Current action and preconditions to check: trajectory_clear

Your task: For each precondition in the list above, predict whether it will hold at this action.

Consider the current scene as observed from the mobile robot's camera, and analyze the predicted future states of all dynamic agents (e.g., people, animals, vehicles, or any moving entities) within the NEXT SECOND.

IMPORTANT: Only answer "very likely" if you are absolutely certain—based on strong, clear evidence—that a dynamic agent will violate the precondition in the predicted future state. Do NOT answer "very likely" for unlikely, ambiguous, or low-probability risks.

Ask yourself for each precondition: Is there a high probability, with clear and convincing evidence, that the predicted future states of any dynamic agent will interfere with the predicted future state of the currently executing action within the NEXT SECOND, causing that precondition to fail?

Assess the risk level based on these predictions. Use "likely" or "very likely" if motions create a clear risk of interference.

Use "neutral" or "improbable" if agents are nearby but their predicted paths are clearly diverging or non-conflicting.

Failure Risk Categories: "very improbable", "improbable", "neutral", "likely", "very likely"

Answer Format: Output ONLY the probability_of_failure value from these categories: "very improbable", "improbable", "neutral", "likely", "very likely"

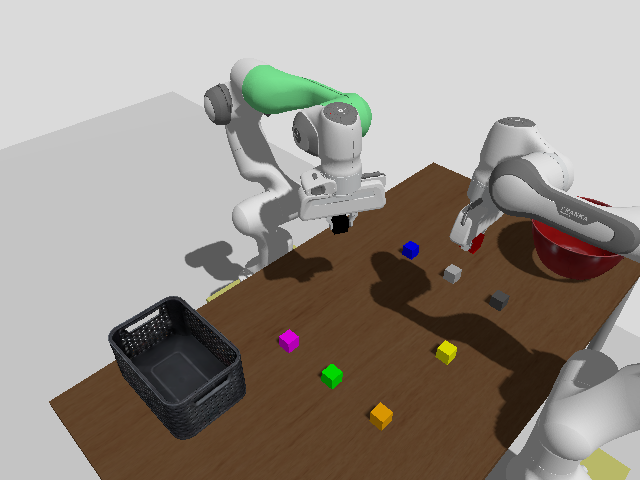

Answer: very improbable